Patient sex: M
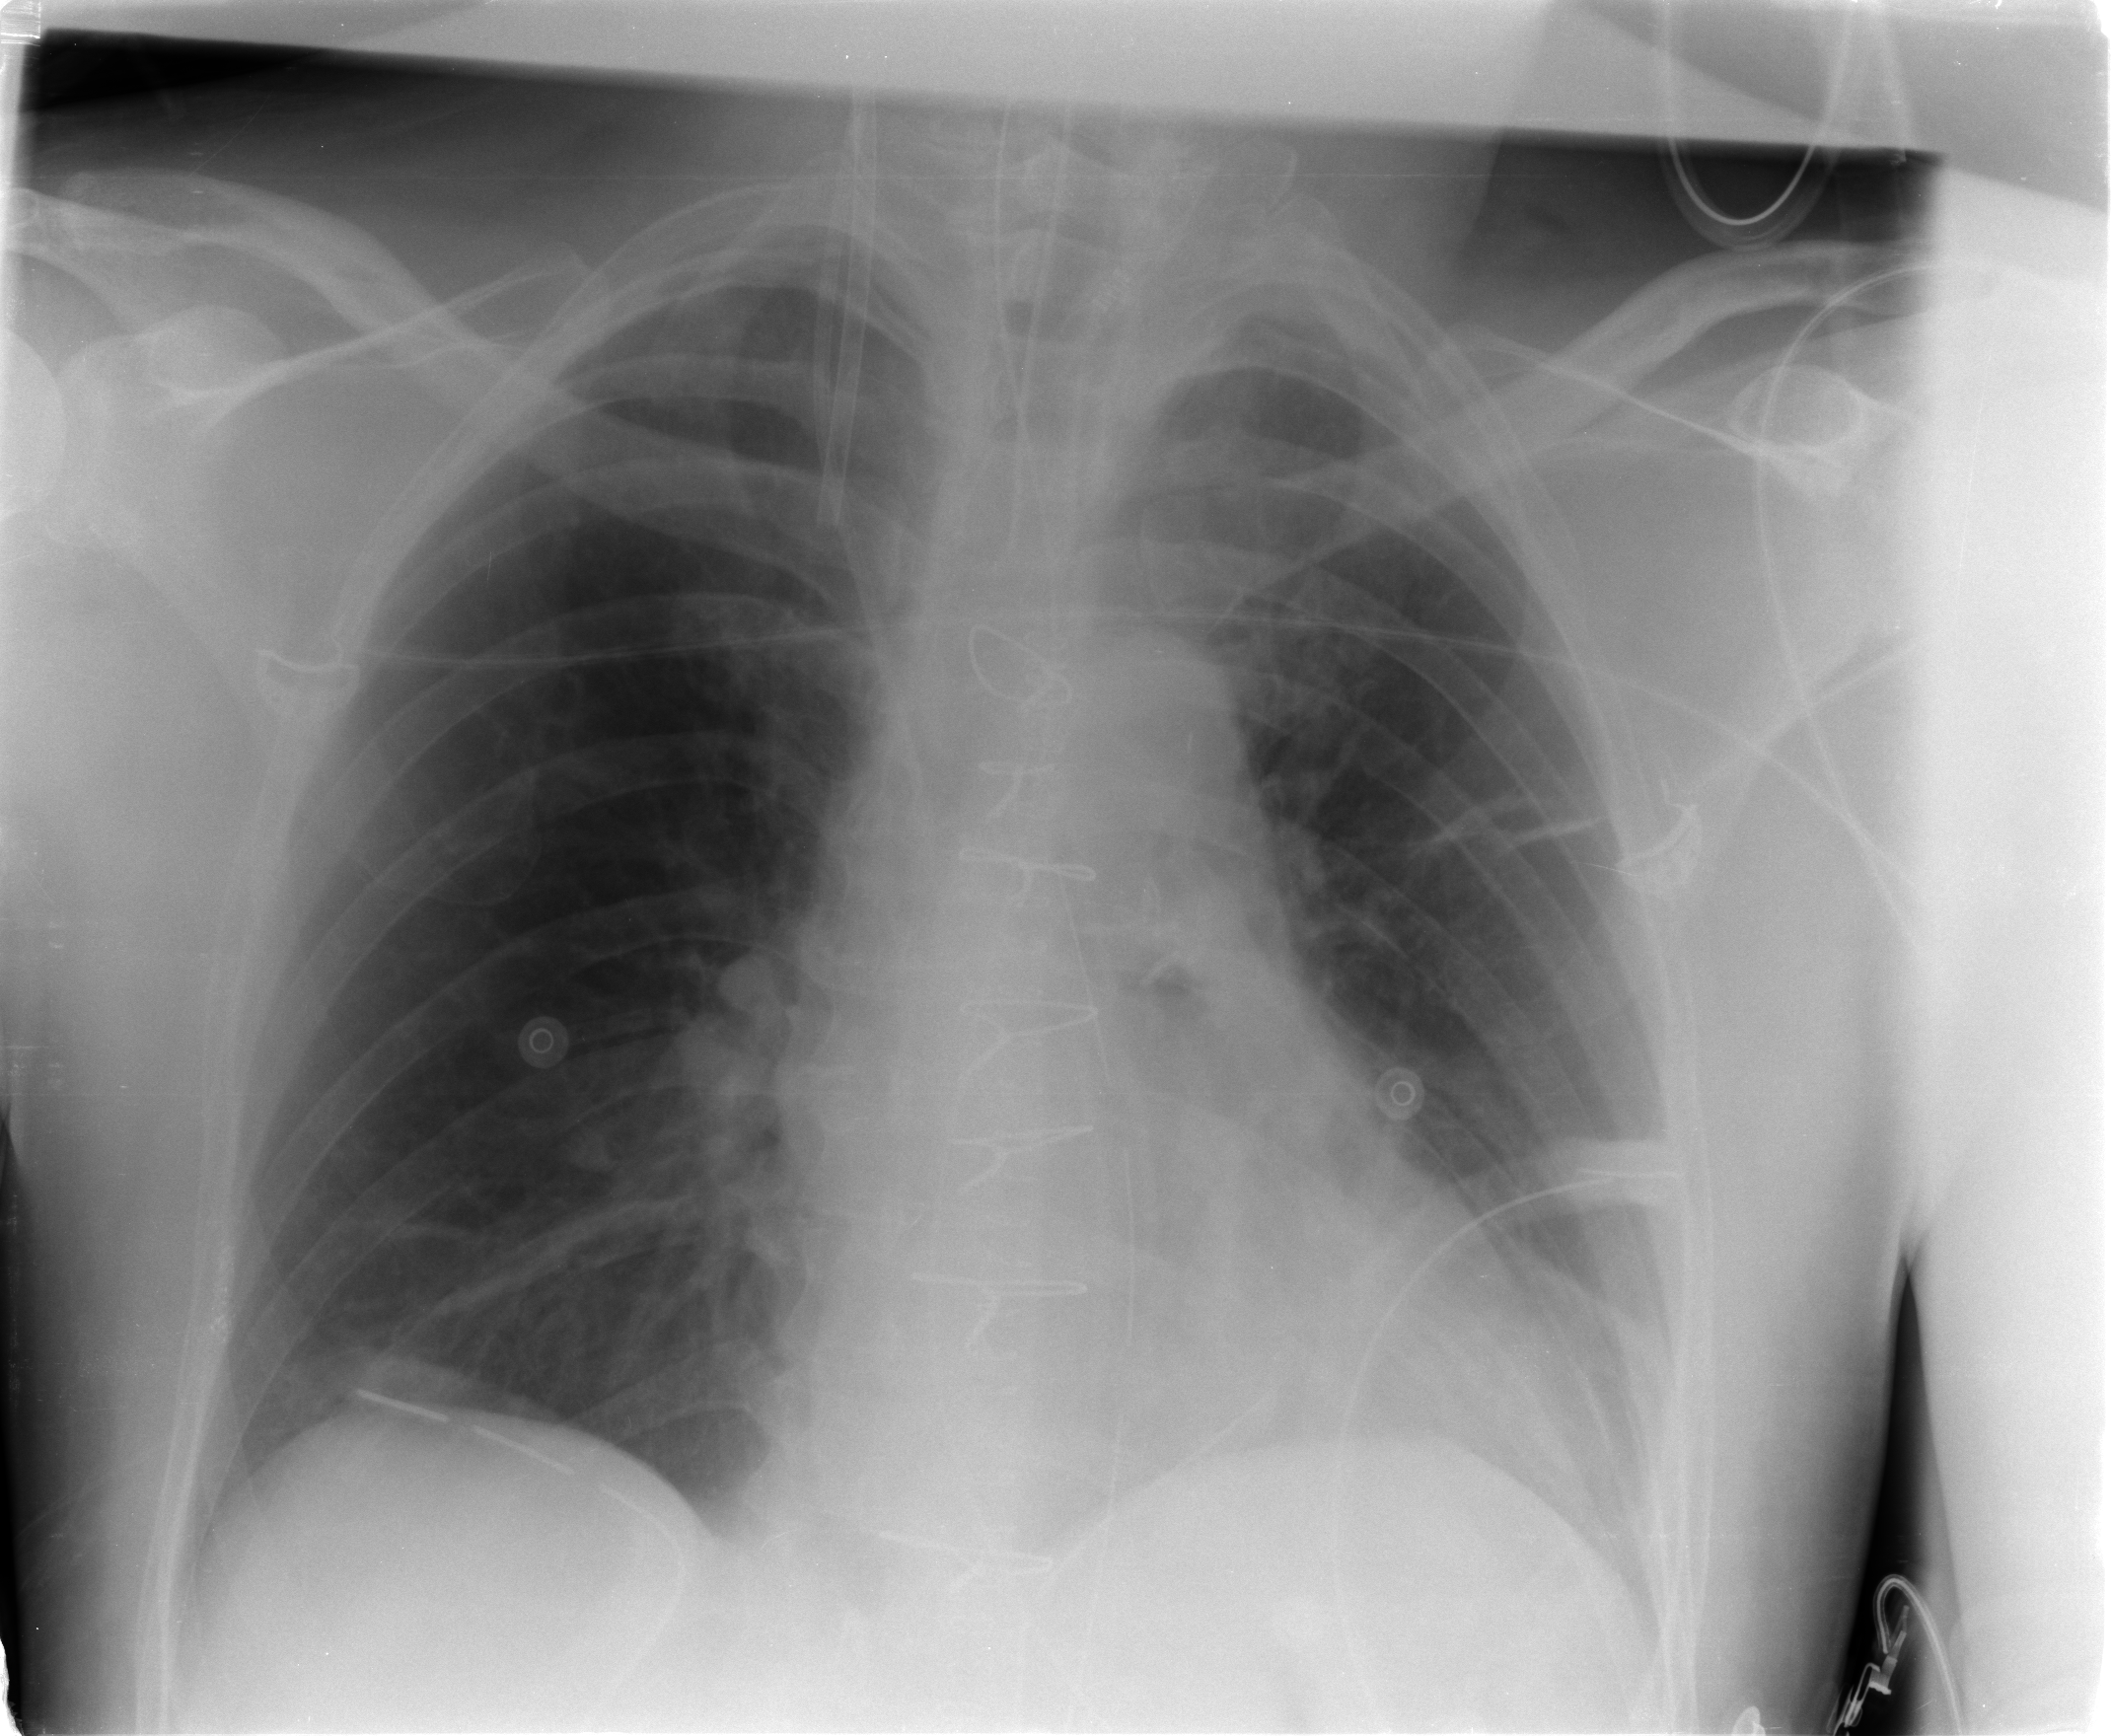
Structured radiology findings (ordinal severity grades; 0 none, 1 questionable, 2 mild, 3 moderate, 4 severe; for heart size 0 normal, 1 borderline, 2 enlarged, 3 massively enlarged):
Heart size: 1
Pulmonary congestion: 0
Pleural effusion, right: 0
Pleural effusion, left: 2
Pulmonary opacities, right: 0
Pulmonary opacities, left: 0
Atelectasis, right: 0
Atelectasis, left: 0